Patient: sex M, age 47
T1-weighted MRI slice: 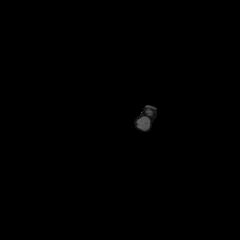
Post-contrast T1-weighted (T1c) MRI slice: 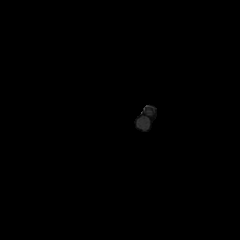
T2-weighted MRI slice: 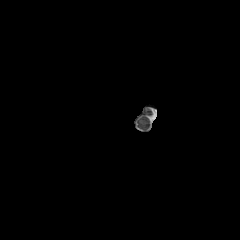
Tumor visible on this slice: no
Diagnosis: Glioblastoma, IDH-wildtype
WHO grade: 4